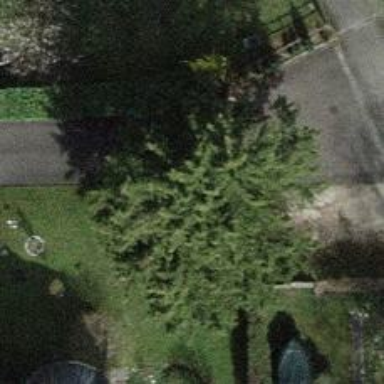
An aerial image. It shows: Evergreen tree with needle-leaved leaves.